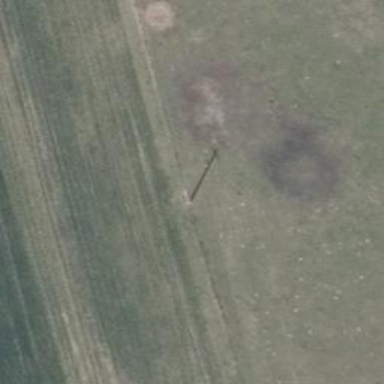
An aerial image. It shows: Minor power line.